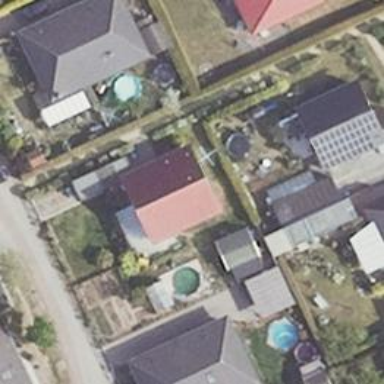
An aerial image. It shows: Detached building with gabled roof.